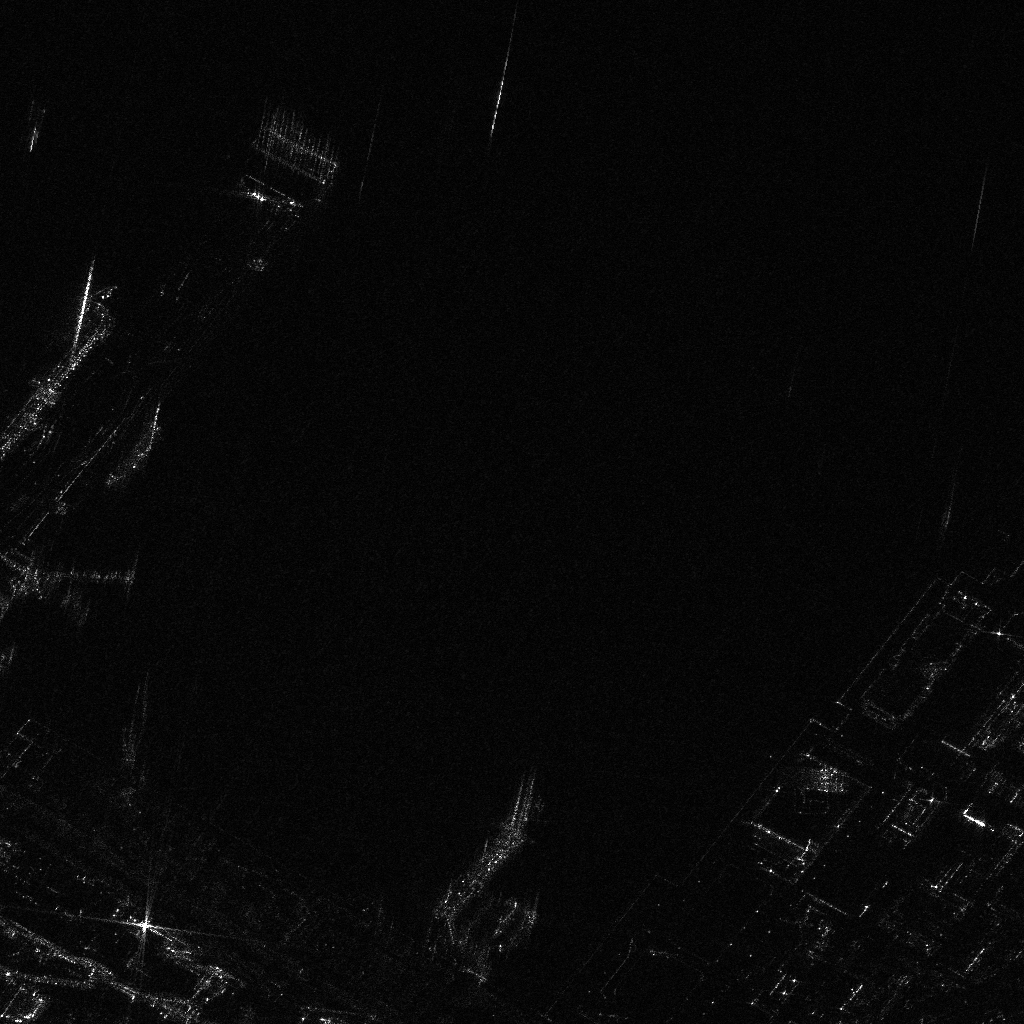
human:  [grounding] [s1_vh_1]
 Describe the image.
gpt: In the satellite image, there is  <ref>1 medium ore-oil </ref> <box>[[3, 26, 6, 47, 34]]</box> located at left,  <ref>1 large container </ref> <box>[[11, 38, 14, 48, 35]]</box> located at left,  <ref>1 medium ore-oil </ref> <box>[[46, 76, 49, 91, 36]]</box> located at bottom,  <ref>2 medium container </ref> <box>[[49, 87, 51, 94, 33], [48, 86, 49, 92, 33]]</box> located at bottom.